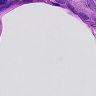
Metastatic tissue present: no